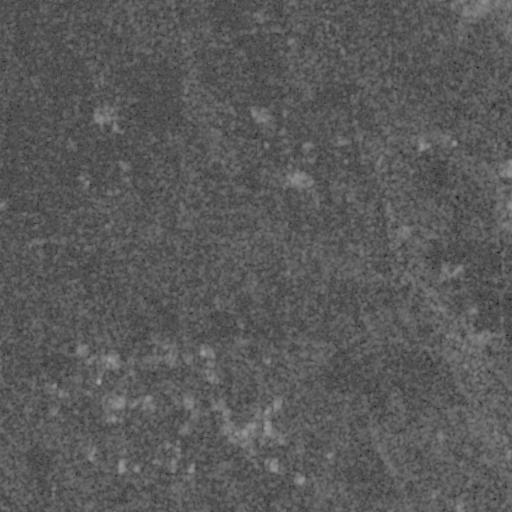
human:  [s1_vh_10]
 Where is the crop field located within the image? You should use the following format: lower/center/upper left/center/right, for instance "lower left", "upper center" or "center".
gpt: The crop field is located in the lower right of the image.
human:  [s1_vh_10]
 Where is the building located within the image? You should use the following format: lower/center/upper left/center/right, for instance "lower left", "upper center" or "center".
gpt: There is no building in the image.

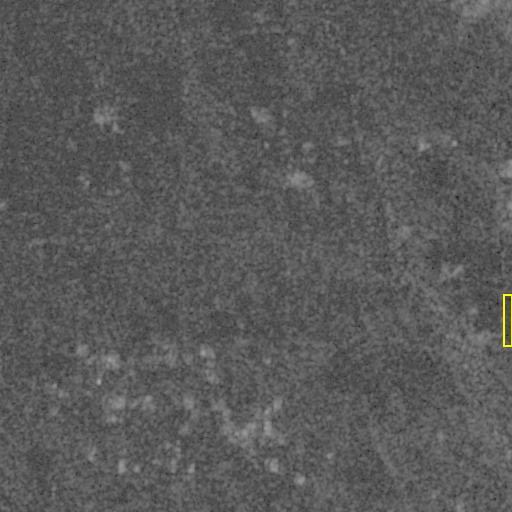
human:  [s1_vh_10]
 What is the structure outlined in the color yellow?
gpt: The structure outlined in yellow is a crop field.
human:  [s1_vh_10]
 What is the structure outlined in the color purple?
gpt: There is no purple outline.